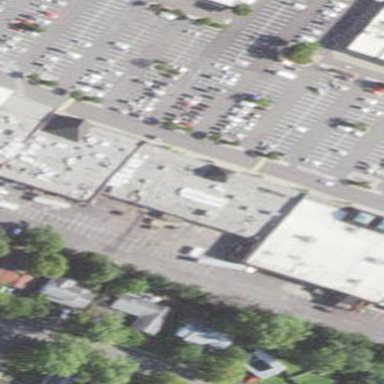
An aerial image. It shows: Retail building.